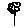
Label: flower